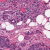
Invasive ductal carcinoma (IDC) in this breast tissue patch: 1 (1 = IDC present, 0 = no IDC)